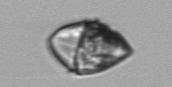
Label: Gyrodinium